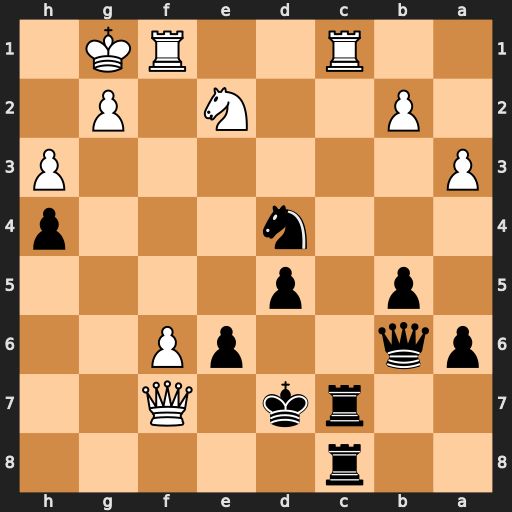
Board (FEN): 2r5/2rk1Q2/pq2pP2/1p1p4/3n3p/P6P/1P2N1P1/2R2RK1
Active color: b
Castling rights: -
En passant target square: -
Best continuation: Kd6 Rxc7 Nxe2+ Kh2 Qxc7